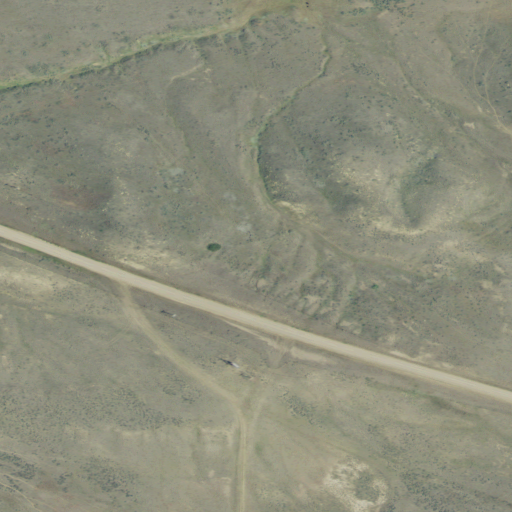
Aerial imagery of mountain in Montana named Fourmile Hill containing shrub and grassland